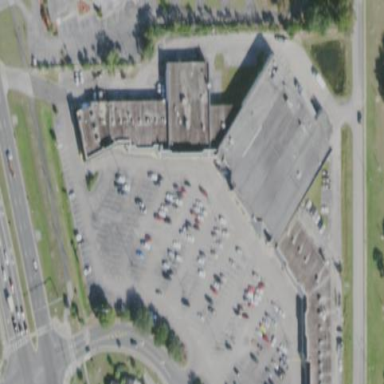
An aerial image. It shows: Mall building.